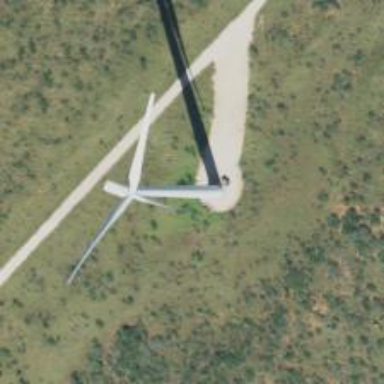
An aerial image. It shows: Wind generator powered by horizontal axis wind turbine.